Question: When I want to use 'setOnItemClickListener' I use the below
'''
GridView gridview = (GridView) findViewById(R.id.gridview);
gridview.setAdapter(new ImageAdapter(Tab1Fragment.getContext(null)));
gridview.setOnItemClickListener(new OnItemClickListener() {
public void onItemClick(AdapterView<?> parent, View v, int position, long id) {
// Send intent to SingleViewActivity
Intent i = new Intent(getApplicationContext(), SingleViewActivity.class);
// Pass image index
i.putExtra("id", position);
startActivity(i);
}
});
'''
But for the below code I am not able to do like the above :
'''
public View onCreateView(LayoutInflater inflater, ViewGroup container, Bundle savedInstanceState) {
View view = inflater.inflate(R.layout.gridview1, null);
GridView listView = (GridView) view.findViewById(R.id.mainGrid1);
listView.setAdapter(new Adapter());
GridView.setOnItemClickListener(new OnItemClickListener() {
public void onItemClick(AdapterView<?> parent, View v, int position, long id) {
// Send intent to SingleViewActivity
Intent i = new Intent(getApplicationContext(), SingleViewActivity.class);
// Pass image index
i.putExtra("id", position);
startActivity(i);
}
});
return view;
}
'''

this is an error image
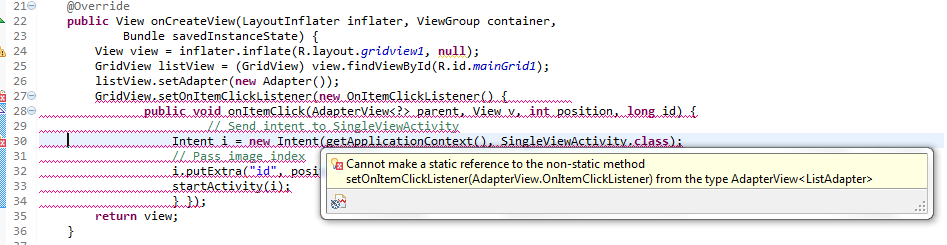
Answer: Why you are using Class name Gridview instead of gridview variable you have declared as listview
wrong code:-
'''
GridView.setOnItemClickListener(new OnItemClickListener() {
public void onItemClick(AdapterView<?> parent, View v, int position, long id) {
// Send intent to SingleViewActivity
Intent i = new Intent(getApplicationContext(), SingleViewActivity.class);
// Pass image index
i.putExtra("id", position);
startActivity(i);
} });
'''
Instead of above code change it to
'''
listView.setOnItemClickListener(new OnItemClickListener() {
public void onItemClick(AdapterView<?> parent, View v, int position, long id) {
// Send intent to SingleViewActivity
Intent i = new Intent(getApplicationContext(), SingleViewActivity.class);
// Pass image index
i.putExtra("id", position);
startActivity(i);
} });
'''